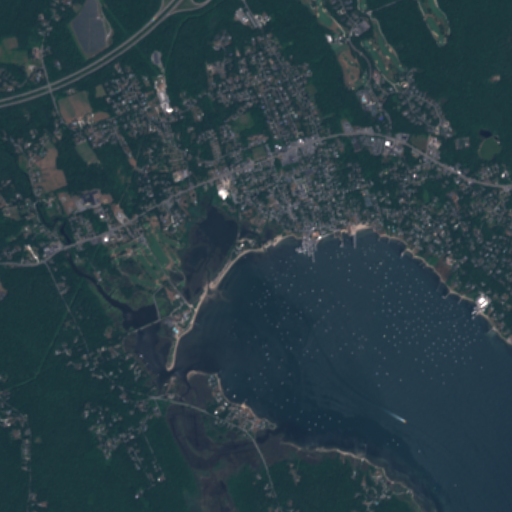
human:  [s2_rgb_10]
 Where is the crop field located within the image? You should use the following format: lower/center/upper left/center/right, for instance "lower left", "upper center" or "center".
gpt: The crop field is located in the upper right of the image.
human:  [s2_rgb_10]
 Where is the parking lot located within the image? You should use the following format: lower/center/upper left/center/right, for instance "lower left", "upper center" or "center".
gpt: The parking lot is located in the upper right of the image.
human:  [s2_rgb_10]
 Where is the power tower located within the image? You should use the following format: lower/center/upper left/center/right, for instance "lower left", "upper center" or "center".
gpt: The power tower is located in the left of the image.
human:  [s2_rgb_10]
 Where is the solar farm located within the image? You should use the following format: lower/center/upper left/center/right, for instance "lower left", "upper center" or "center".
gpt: The solar farm is located in the upper left of the image.
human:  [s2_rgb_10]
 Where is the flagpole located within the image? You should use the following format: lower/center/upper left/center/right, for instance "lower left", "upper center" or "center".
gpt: The flagpole is located in the upper right of the image.
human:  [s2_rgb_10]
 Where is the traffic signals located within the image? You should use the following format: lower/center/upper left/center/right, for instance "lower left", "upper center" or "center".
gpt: The traffic signals is located in the upper center of the image.
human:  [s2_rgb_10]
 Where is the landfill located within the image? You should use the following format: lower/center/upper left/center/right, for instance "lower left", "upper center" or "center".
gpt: There is no landfill in the image.